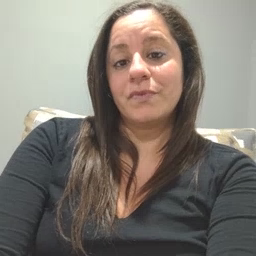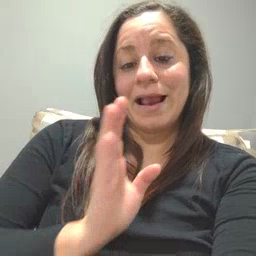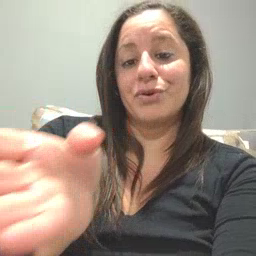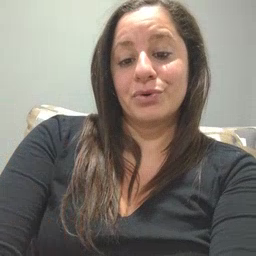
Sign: after